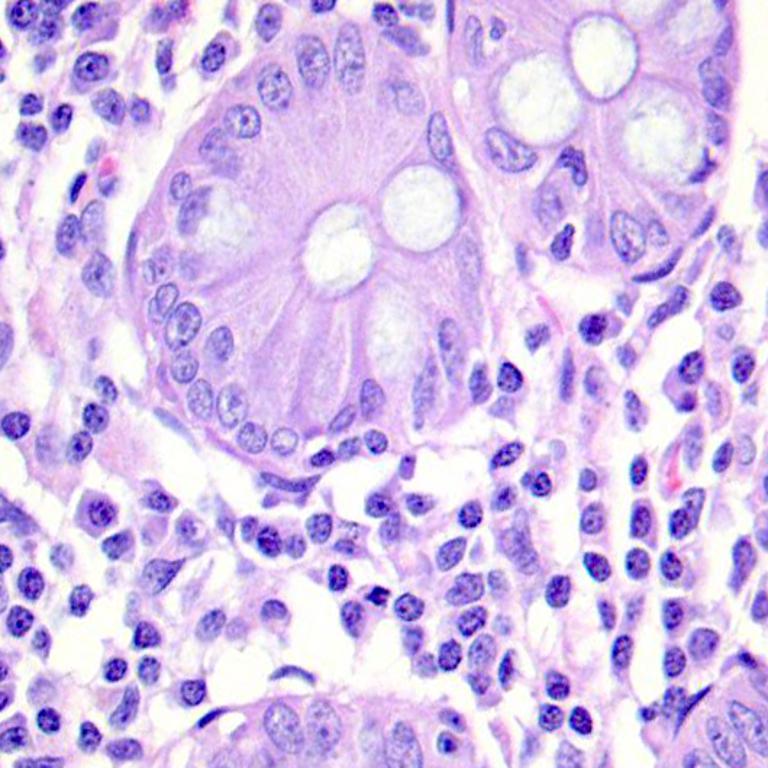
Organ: colon
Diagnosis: benign